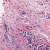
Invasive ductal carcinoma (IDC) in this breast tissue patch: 1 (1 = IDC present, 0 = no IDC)